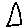
Label: triangle